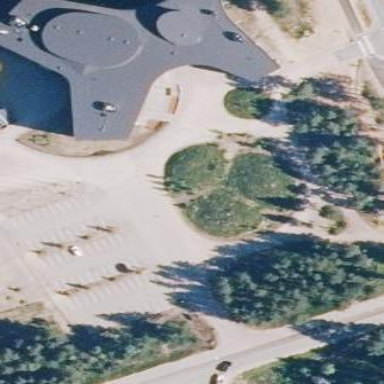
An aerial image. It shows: Public building.